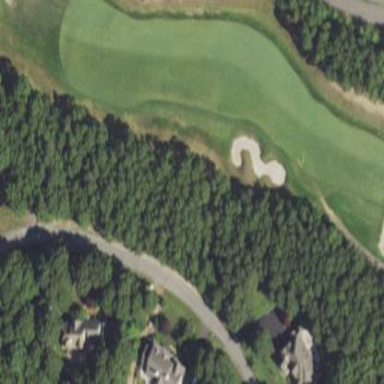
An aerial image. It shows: Rough area in golf course.